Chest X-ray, PA view. Patient: 32 years old, sex F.
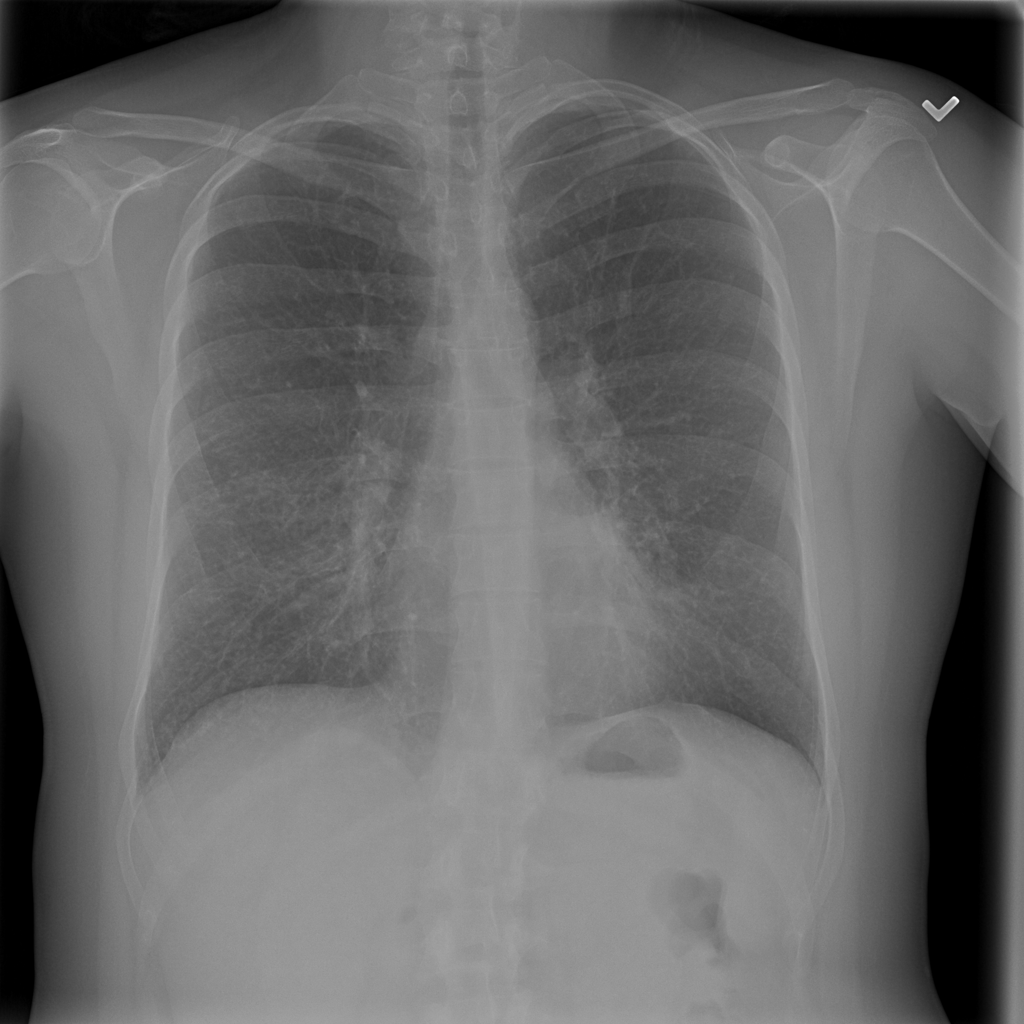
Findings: No Finding